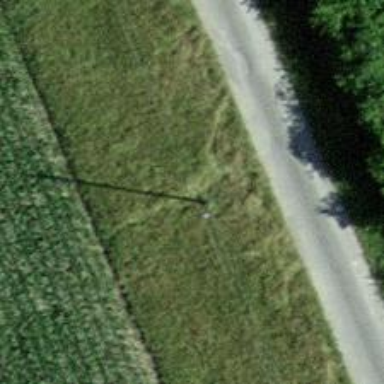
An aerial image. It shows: Power pole.